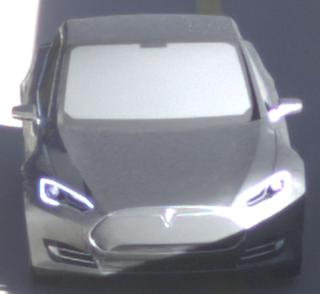
Make: Tesla
Model: Model S 60
Detailed model: Model S
Model produced from: 2013/10
Model produced until: 2014/10
Doors: 5
Color: gray
Road condition: dry road
Daytime: morning or afternoon
Contrast: high contrast